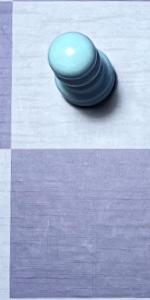
Label: Empty